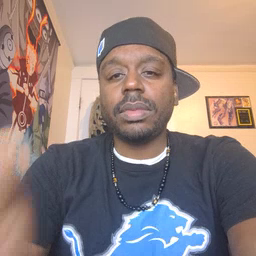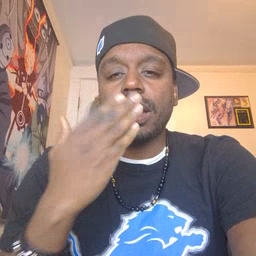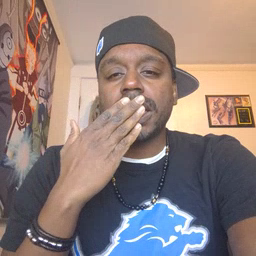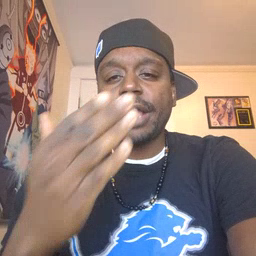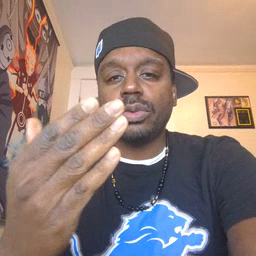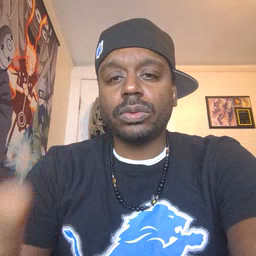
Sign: thankyou